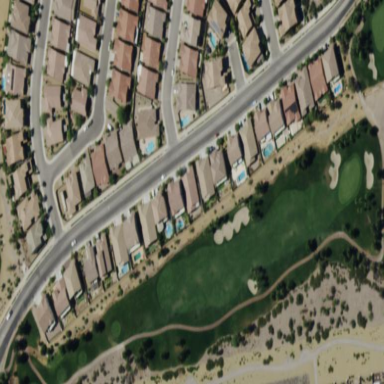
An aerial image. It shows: Rough area on grassy golf course.